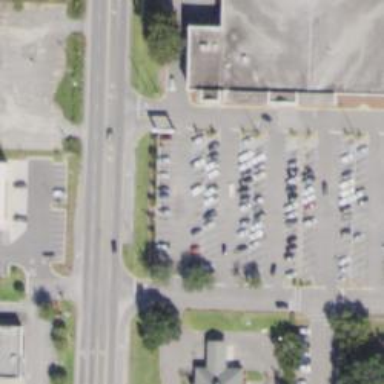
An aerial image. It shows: Parking space is available.